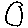
Label: circle